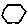
Label: hexagon